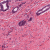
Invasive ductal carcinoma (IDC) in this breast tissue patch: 1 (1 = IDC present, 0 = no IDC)